Question: I have a number of links across my site that I'd like to wrap with some tags, I can find these links easily enough using RegEx, but when I go to replace with tags surrounding them I'd like the original href's to remain.
So I can find them like this:
'''
<a class="button-link" (.+)>Back</a>
'''
This will return a number of results like this:
'''
96 <div class="form-group">
97 <a class="button" href="RegistrationSubmit.html">Save and continue</a>
*98: <a class="button-link" href="../employer.html">Back</a>*
99 </div>
100
'''
But then if I put in the replace area:
'''
<p>
<a class="button-link" (.+)>Back</a>
</p>
'''
That will simply replace every instance with the above code. What should I put in the "Replace" area? At present I have this:

Thanks very much
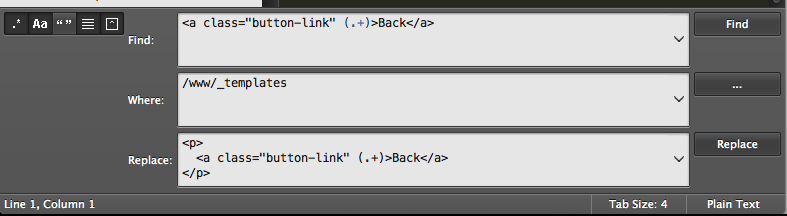
Answer: 1. Don't use <a class="button-link" (.+)> to select your tag. Try to match that against <a class="button-link" >Next</a><a class="button-link">Back</a>
and you'll see why.
2. Regexes aren't the best tool to parse HTML, but if you're careful and the usage is limited to easy input and manual use, you could use <a class="button-link" ([^>]+)>Back</a>
and replace with <p>
<a class="button-link" >Back</a>
</p>
You are capturing the 'href' in the first capturing group: to call it back in the replace the syntax is ''.
'[^>]' means "any character but a '>'" and will prevent the regex to "get out" of the current tag.